Aerial crown-view tile of a tropical tree (Barro Colorado Island, Panama), acquired 20250818:
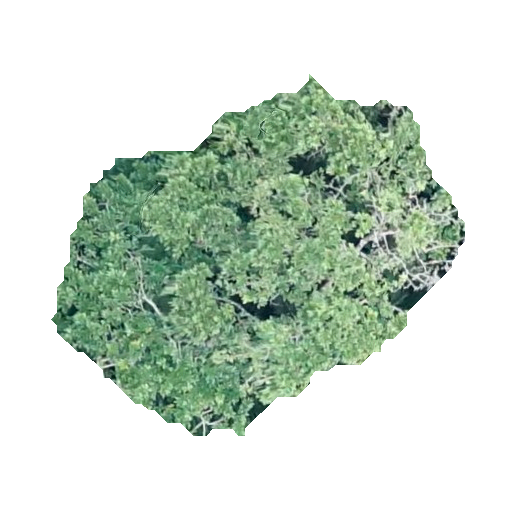
Species: Anacardium excelsum
GBIF accepted scientific name: Anacardium excelsum
Crown area: 135.461 m²